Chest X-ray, PA view. Patient: 33 years old, sex M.
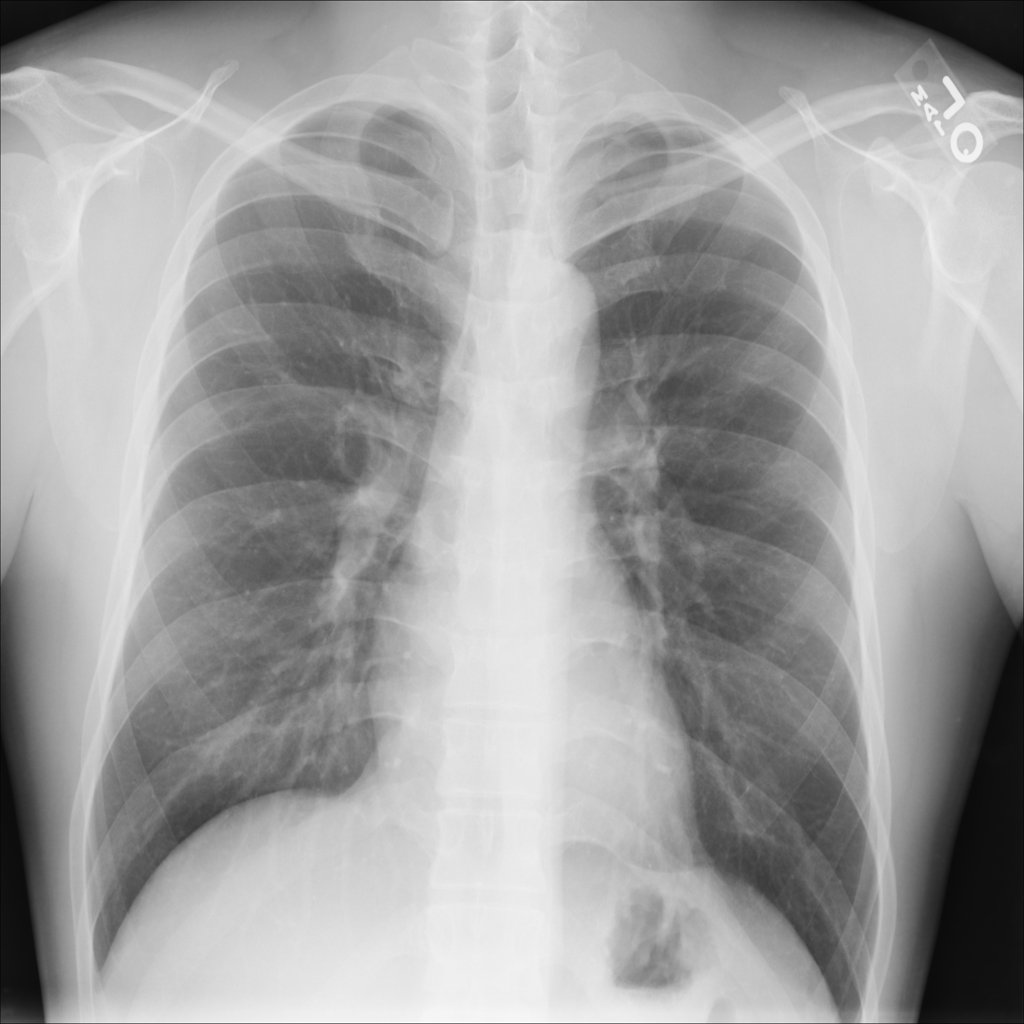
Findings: No Finding